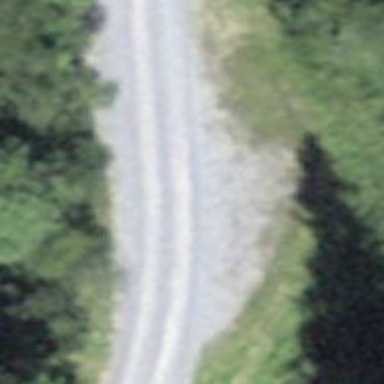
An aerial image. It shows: Passing place on the road.